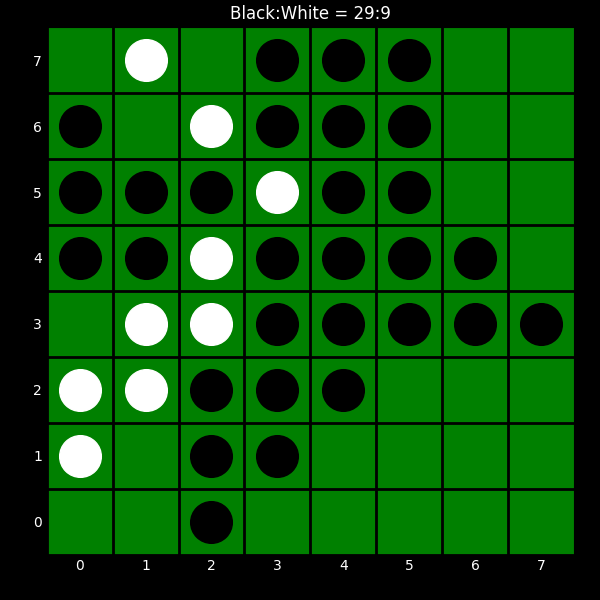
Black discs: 29
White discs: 9